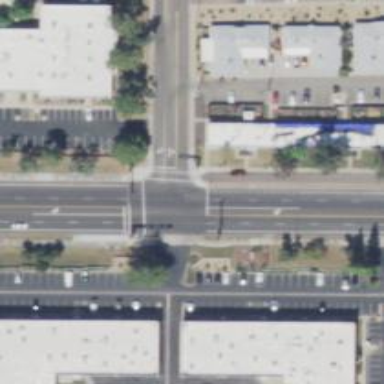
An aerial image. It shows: Solid stop line on the road.